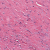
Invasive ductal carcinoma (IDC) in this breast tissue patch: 0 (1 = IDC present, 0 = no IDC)